Aerial crown-view tile of a tropical tree (Barro Colorado Island, Panama), acquired 20241112:
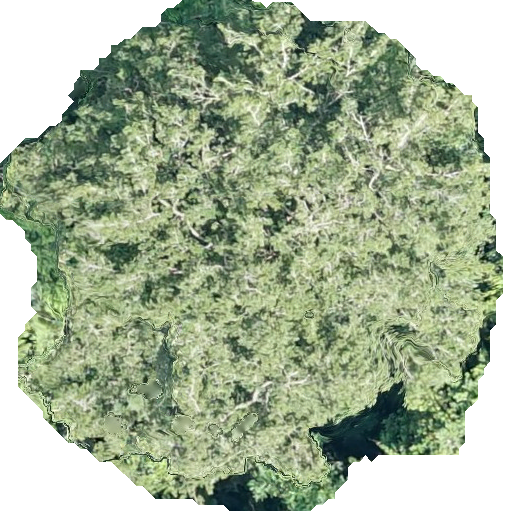
Species: Prioria copaifera
GBIF accepted scientific name: Prioria copaifera
Crown area: 308.373 m²